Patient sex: F
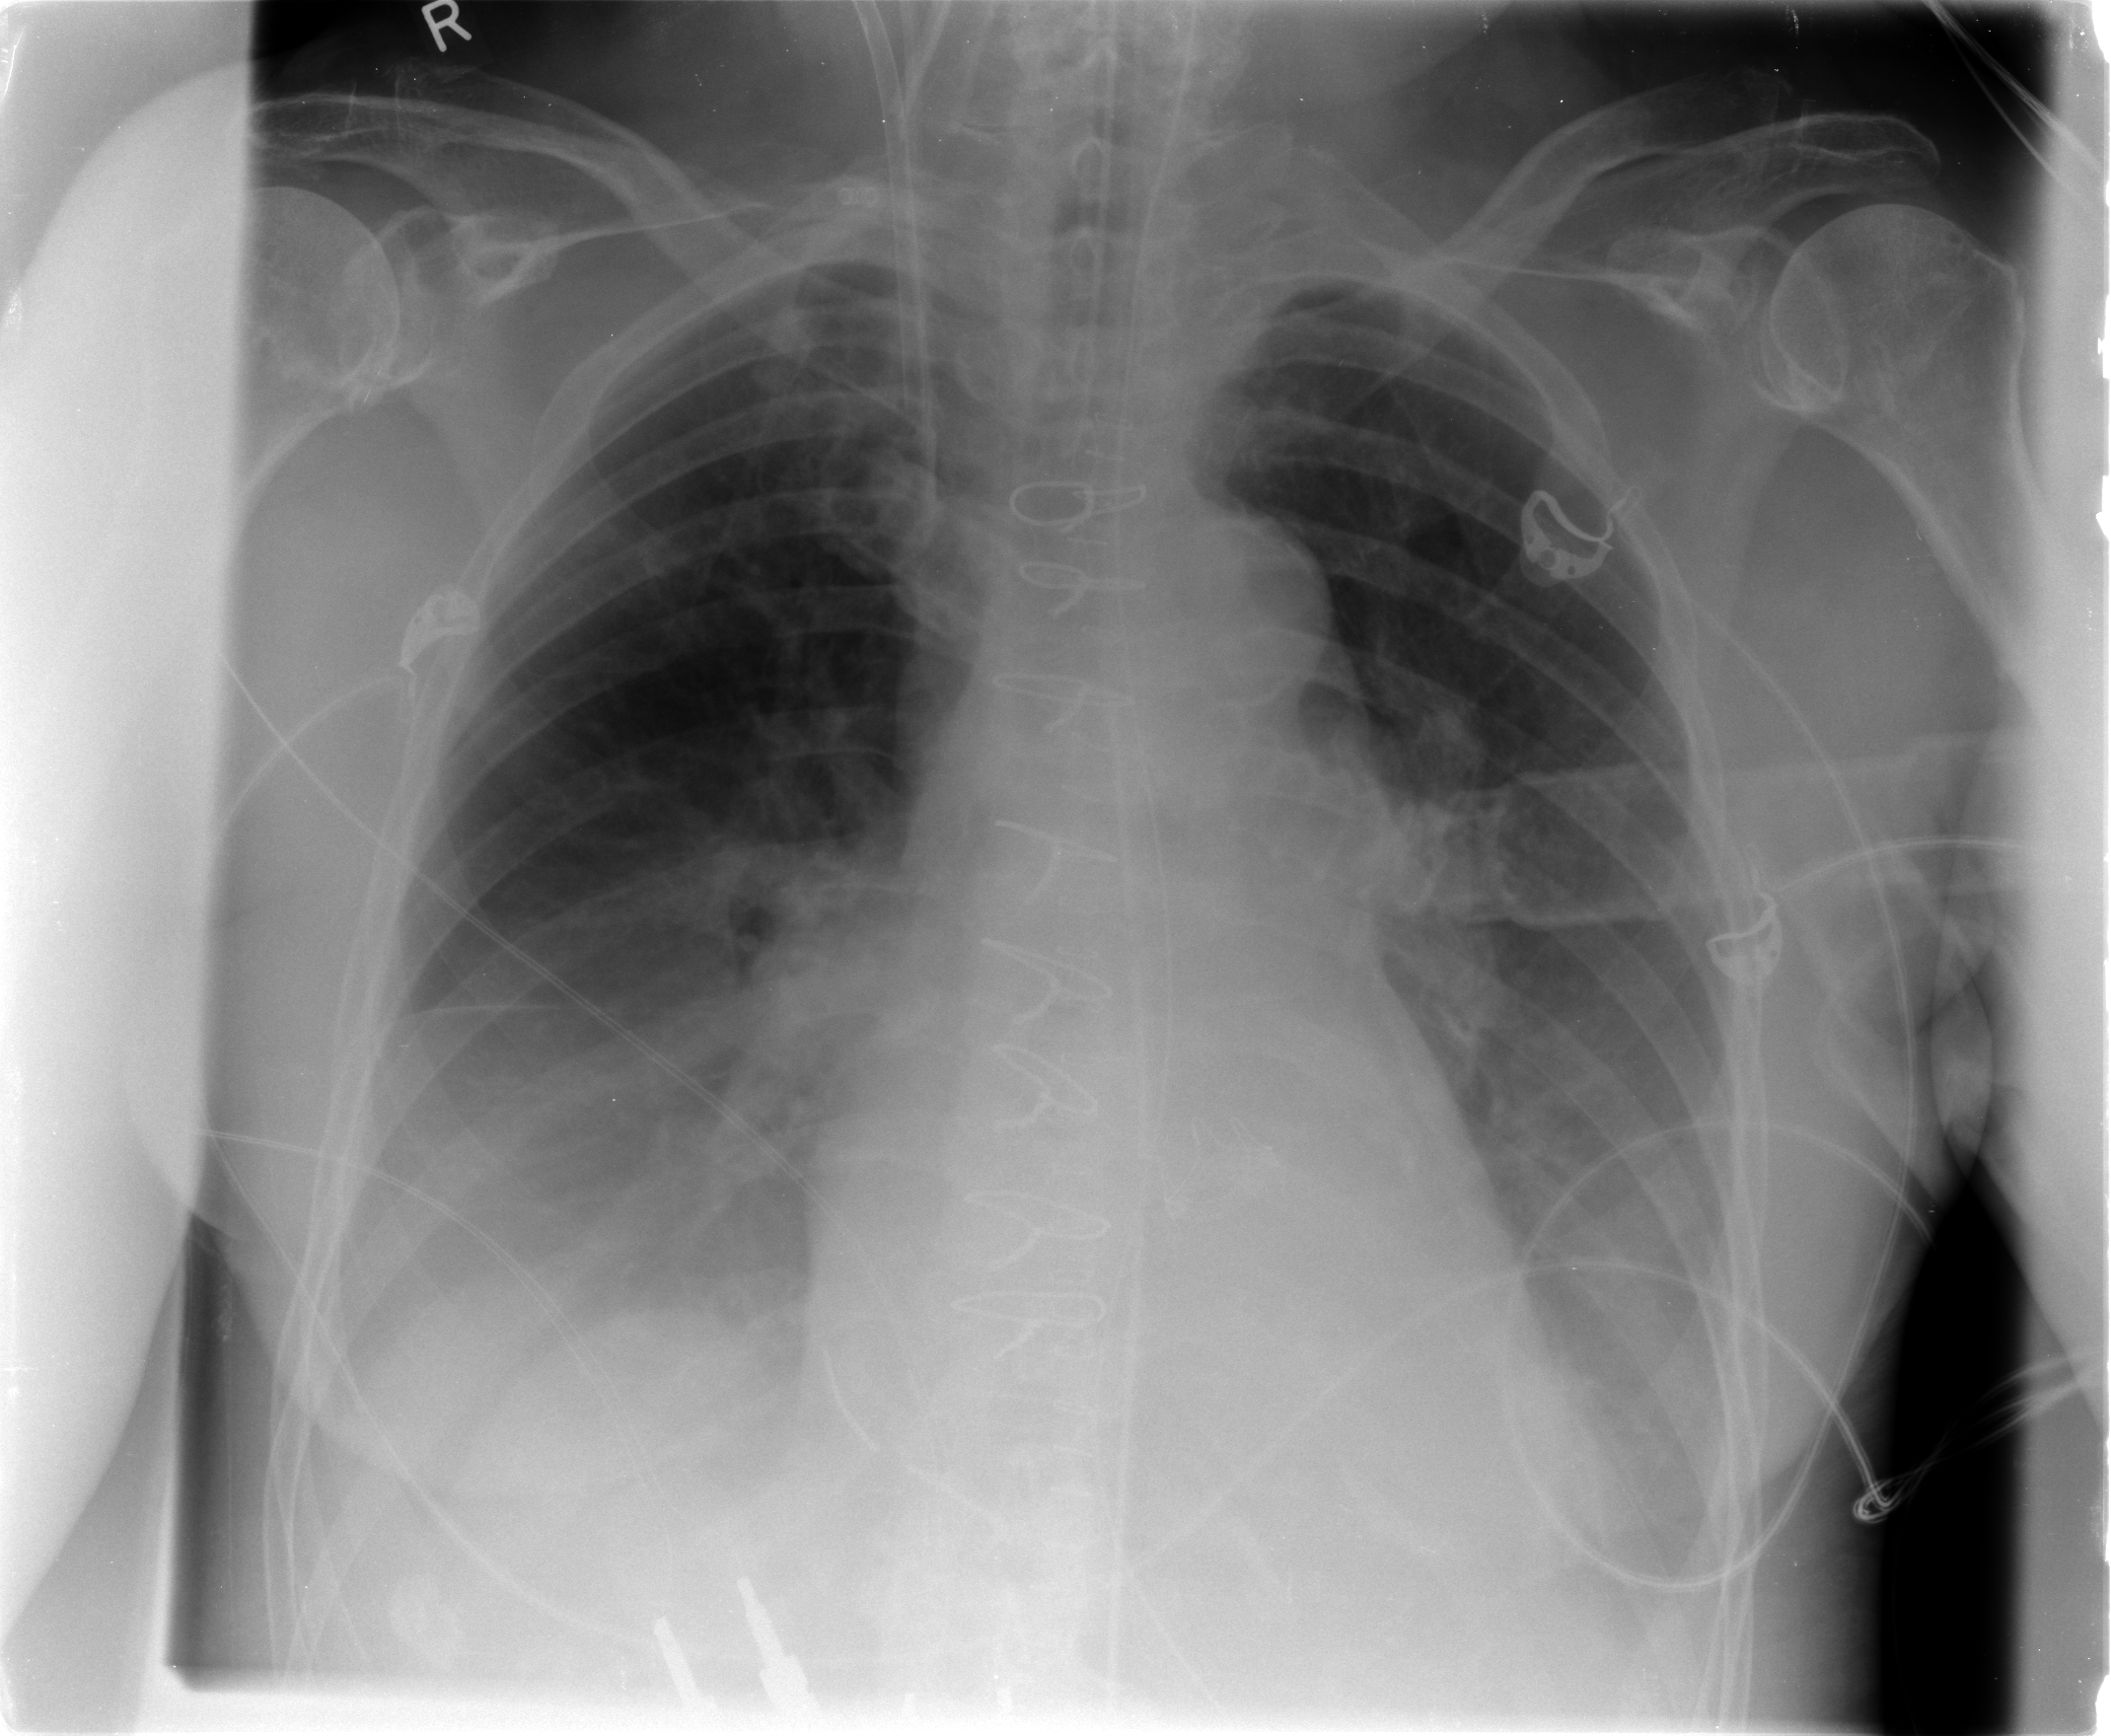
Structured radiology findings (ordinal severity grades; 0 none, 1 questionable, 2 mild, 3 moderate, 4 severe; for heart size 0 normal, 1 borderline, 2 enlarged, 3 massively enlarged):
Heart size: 0
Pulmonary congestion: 0
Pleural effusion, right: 2
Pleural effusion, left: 2
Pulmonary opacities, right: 0
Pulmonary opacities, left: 0
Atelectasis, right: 2
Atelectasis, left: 2